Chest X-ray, AP view. Patient: 66 years old, sex M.
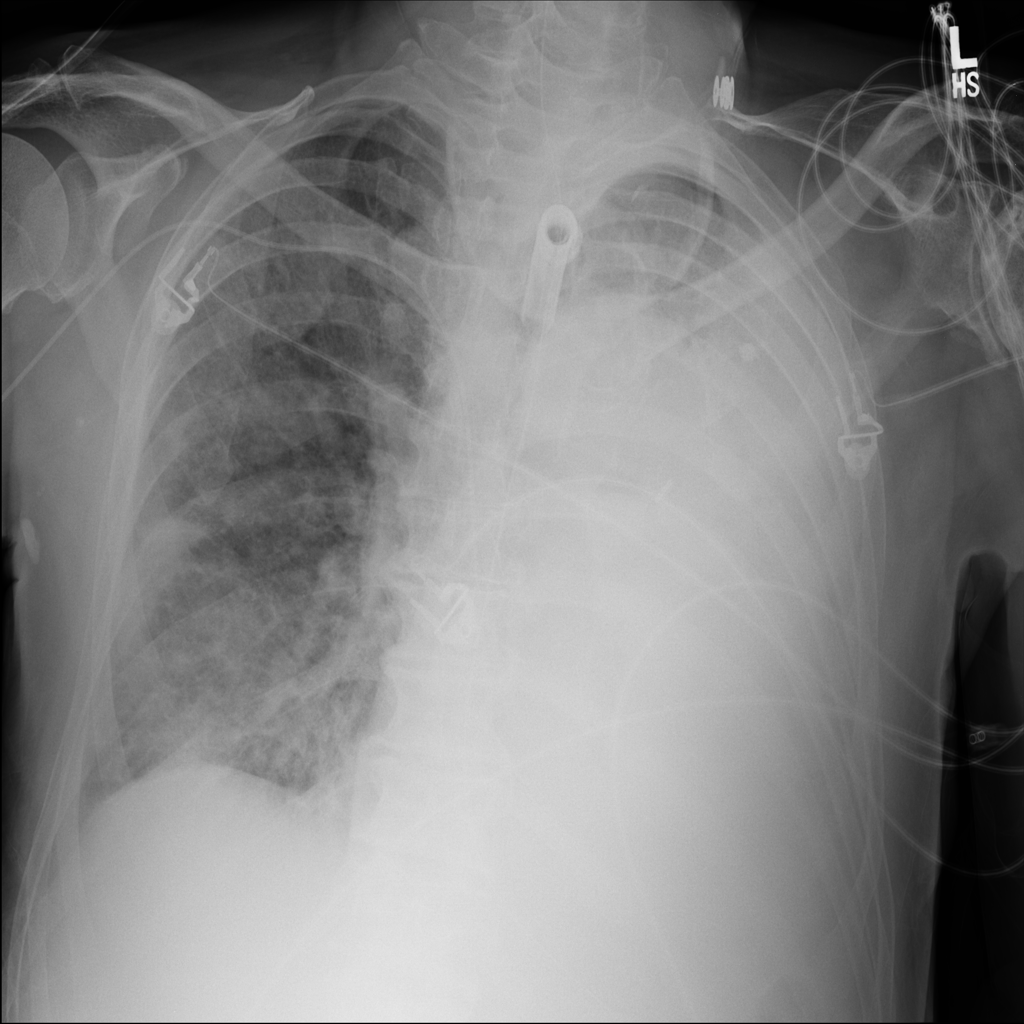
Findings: No Finding